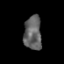
Tissue: prostate
Cell type: Epithelial cells
Senescence score: 0.3532
Nuclear area (px): 589
Mean DAPI intensity: 98.105